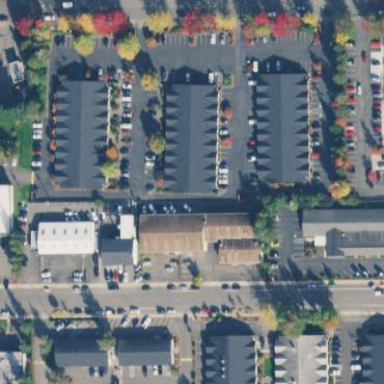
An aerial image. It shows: Commercial area.